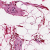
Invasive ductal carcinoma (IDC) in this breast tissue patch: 0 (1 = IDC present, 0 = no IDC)